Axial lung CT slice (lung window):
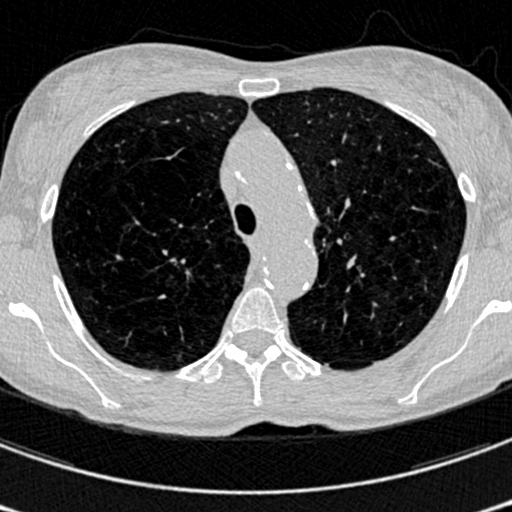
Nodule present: no